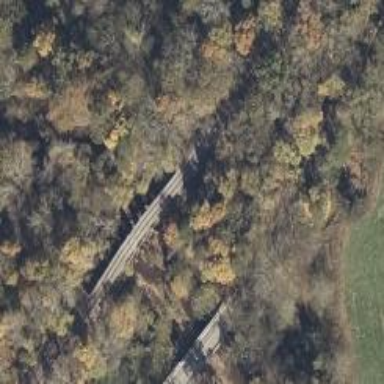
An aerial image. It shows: Bridge over railway line.